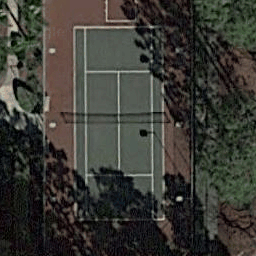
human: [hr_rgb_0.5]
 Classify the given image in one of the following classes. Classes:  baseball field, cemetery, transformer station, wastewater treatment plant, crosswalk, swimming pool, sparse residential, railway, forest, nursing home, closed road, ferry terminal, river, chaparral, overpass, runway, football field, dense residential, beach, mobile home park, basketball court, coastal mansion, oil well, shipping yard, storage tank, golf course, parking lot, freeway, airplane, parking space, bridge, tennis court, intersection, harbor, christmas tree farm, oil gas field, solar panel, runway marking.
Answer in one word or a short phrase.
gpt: tennis court